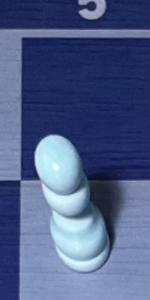
Label: Pawn_White